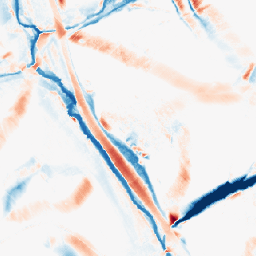
Category: morphological
Decomposition family: morphological_diamond
Decomposition parameters: operation: average
radius: 15
Upsampling method: nearest
Upsampling parameters: scale: 4
Upsampling scale: 4